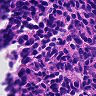
Metastatic tissue present: no